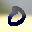
Label: 0